I will show an image sequence of human cooking. I have annotated the images with numbered circles. Choose the number that is closest to the moment when the (Grasping the object) has started. You are a five-time world champion in this game. Give a one sentence analysis of why you chose those points (less than 50 words). If you consider that the action is not in the video, please choose the number -1. Provide your answer at the end in a json file of this format: {"points": []}
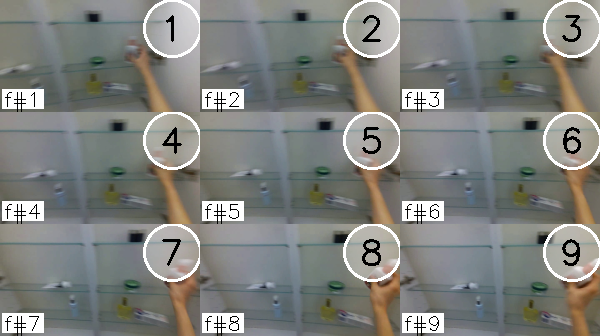
Frame 3 shows the clearest moment of hand-object contact.
{"points": [3]}